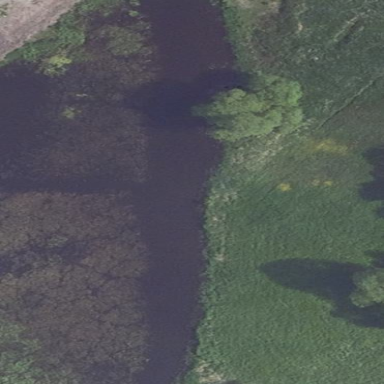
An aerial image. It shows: Oxbow water feature in natural setting.